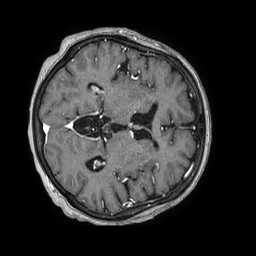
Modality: T1w
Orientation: axial
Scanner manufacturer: philips
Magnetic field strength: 1.5 T
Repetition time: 0.007786 s
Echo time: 0.003554 s